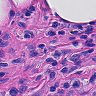
Metastatic tissue present: yes